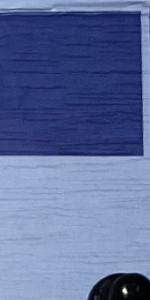
Label: Empty